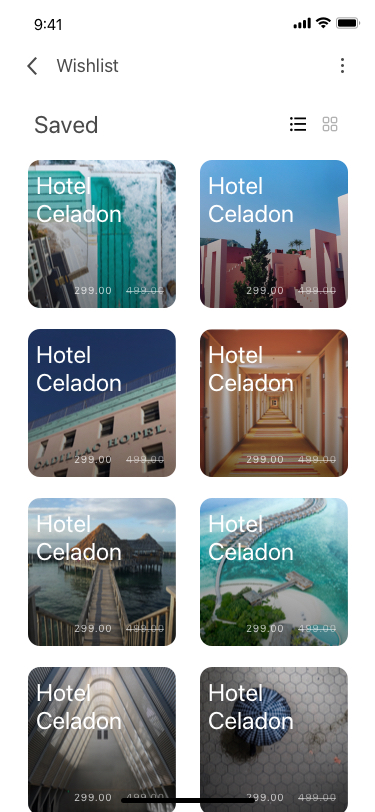
Text in this UI design:
499.00$
299.00$
Hotel Celadon
499.00$
299.00$
Hotel Celadon
499.00$
299.00$
Hotel Celadon
499.00$
299.00$
Hotel Celadon
499.00$
299.00$
Hotel Celadon
499.00$
299.00$
Hotel Celadon
499.00$
299.00$
Hotel Celadon
499.00$
299.00$
Hotel Celadon
Saved